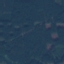
Land use / land cover: Forest